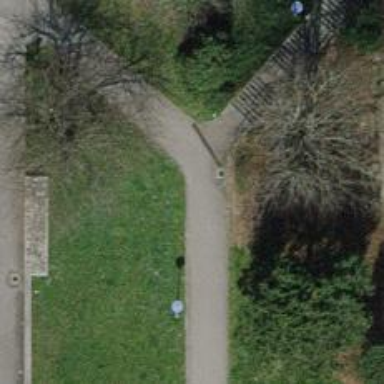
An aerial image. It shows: Set of steps made of paving stones.